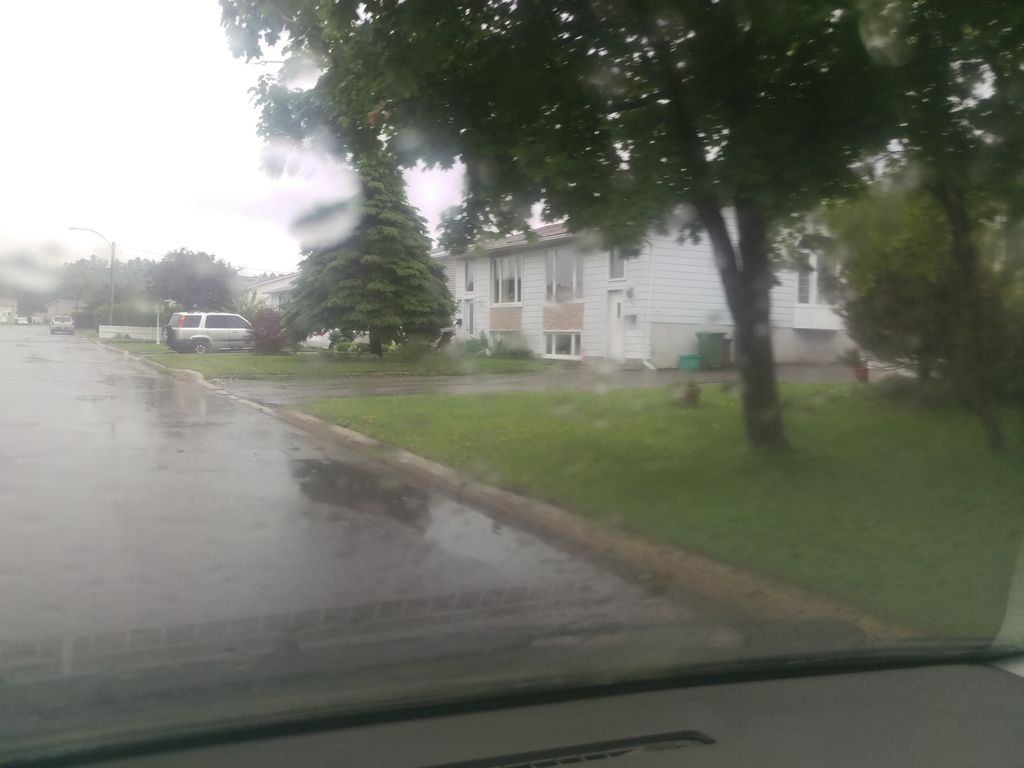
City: ottawa-gatineau